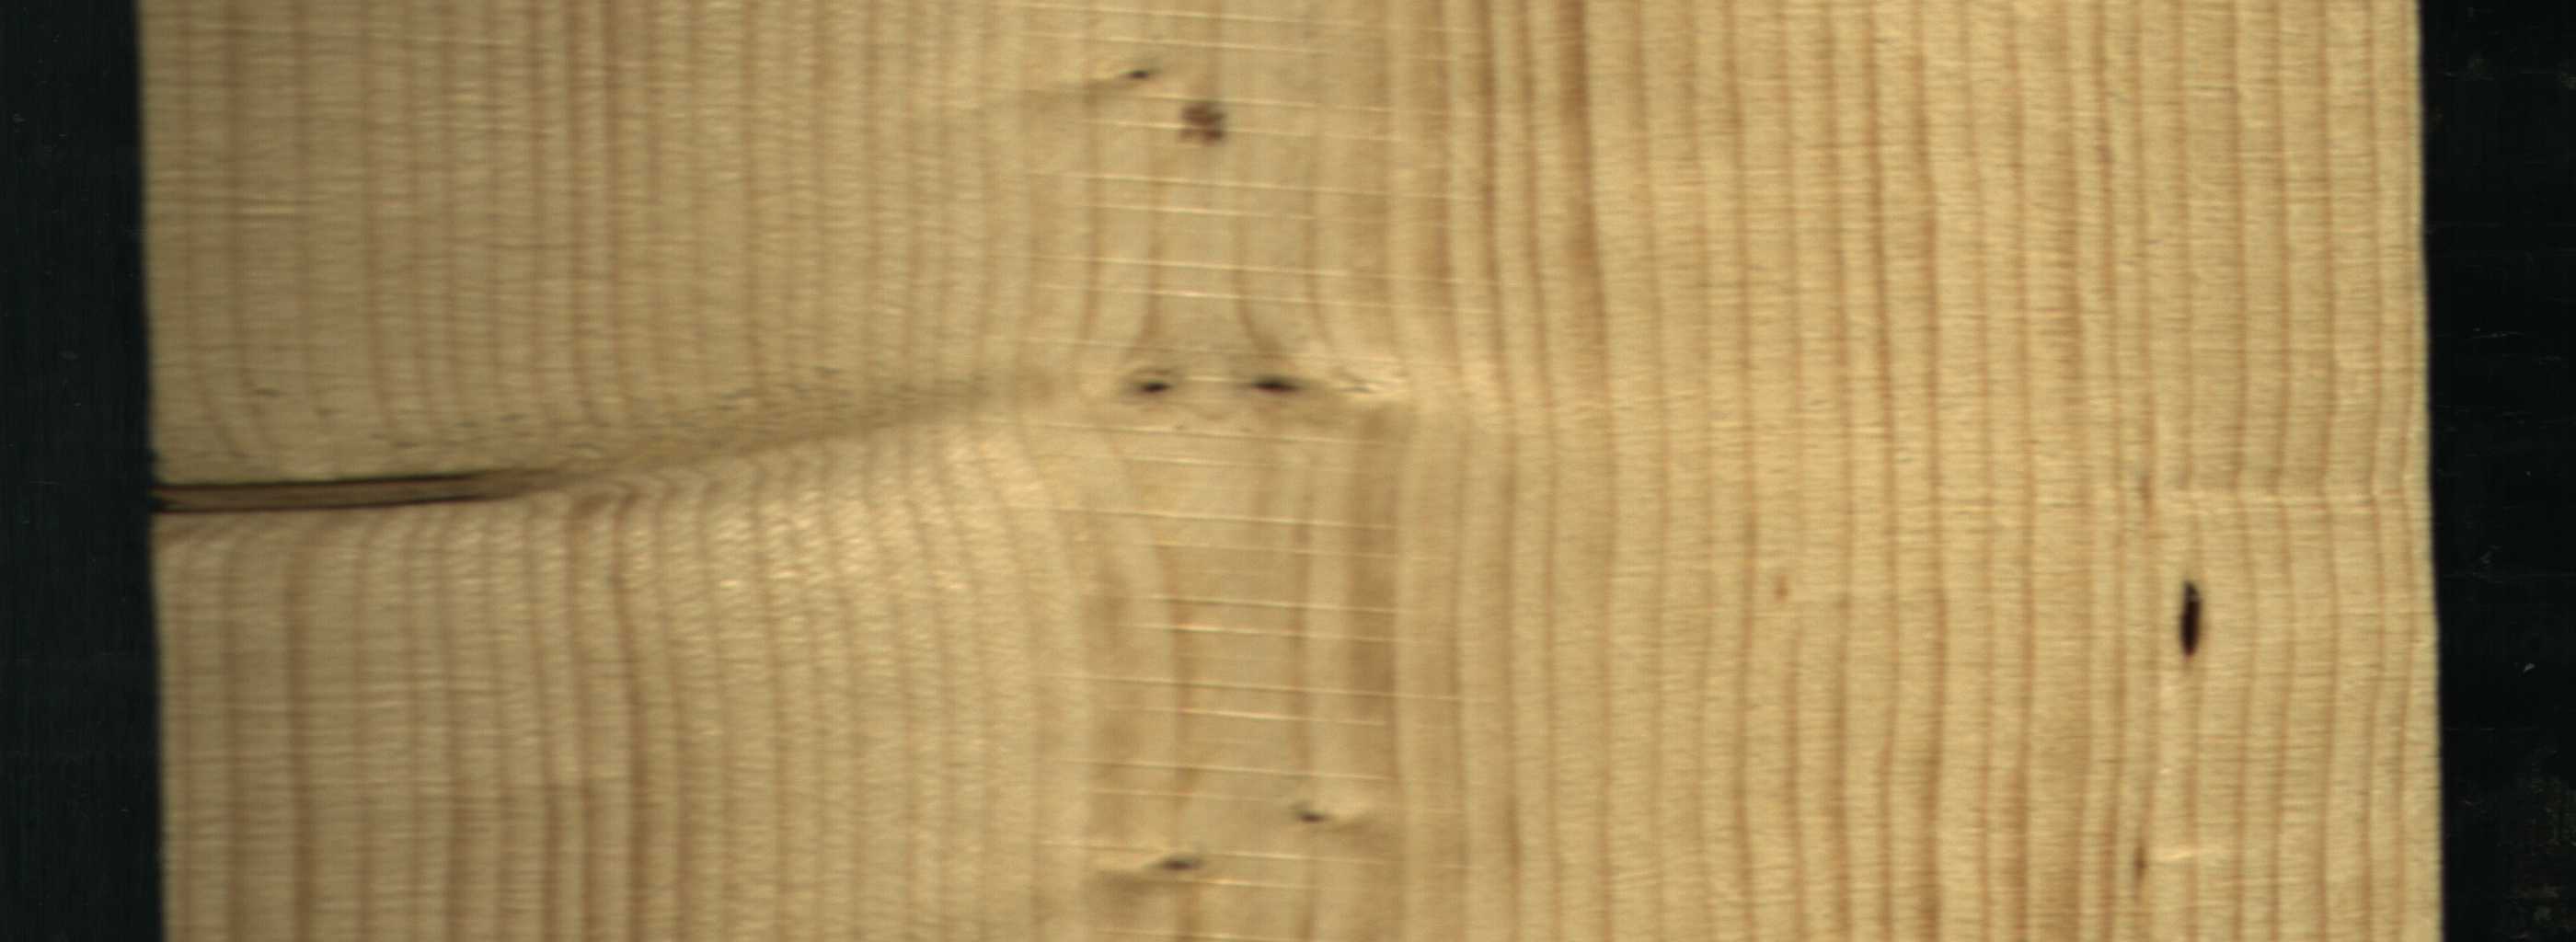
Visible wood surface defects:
resin
resin
Dead_Knot
Live_Knot
Live_Knot